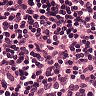
Metastatic tissue present: no